Question: what I need
- - -
php code
'''
public function flushAction() {
$service = $this->get('acme.twig.acme_extension');
$detect=$service->DomainDetect();
if ($this->get('session')->get('user'))
{
$session = $this->get('session');
$ses_vars = $session->all();
foreach ($ses_vars as $key => $value) {
$session->remove($key);
}
}
if(isset($_COOKIE['user']))
{
echo $_COOKIE['user'];
echo "<pre>..........";
unset($_COOKIE['user']);
setcookie("user","",time() - 3000,"/",".10times.com");
}
if(isset($_COOKIE['user_flag']))
{
echo $_COOKIE['user_flag'];
echo "<pre>..........";
unset($_COOKIE['user_flag']);
setcookie("user_flag",'',time() - 3000,"/",".10times.com");
}
if(isset($_COOKIE['email']))
{
echo $_COOKIE['email'];
echo "<pre>....";
unset($_COOKIE['email']);
setcookie("email",'',time() - 3000,"/",".10times.com");
}
if(isset($_COOKIE['name']))
{
echo $_COOKIE['name'];
echo "<pre>.........";
unset($_COOKIE['name']);
setcookie("name",'',time() - 3000,"/",".10times.com");
}
if(isset($_COOKIE['id']))
{
echo $_COOKIE['id'];
echo "<pre>.........";
unset($_COOKIE['id']);
setcookie("id",'',time() - 3000,"/",".10times.com");
}
exit;
//var_dump($_SERVER['HTTP_REFERER']);
if(strstr($_SERVER['HTTP_REFERER'],$detect))
{
header("Location:".$_SERVER["HTTP_REFERER"],TRUE,301);
exit;
}
else
{
header("Location:".$detect,TRUE,301);
exit;
}
exit;
}
'''
Snapshot of Resource
- Debug- i want to delete cookie and session .- -
solution i have tried
'''
$name = $this->getUser()->getAttribute('user', 'default_value');
$this->getUser()->setAttribute('user', $value);
$name->getAttributeHolder()->remove('user','','user_flag');
'''
- anthor solution '''
if ($this->get('session')->get('user'))
{
$this->get('session')->remove('user');
}
'''
- where i want to delete session of user and user_flag variables.
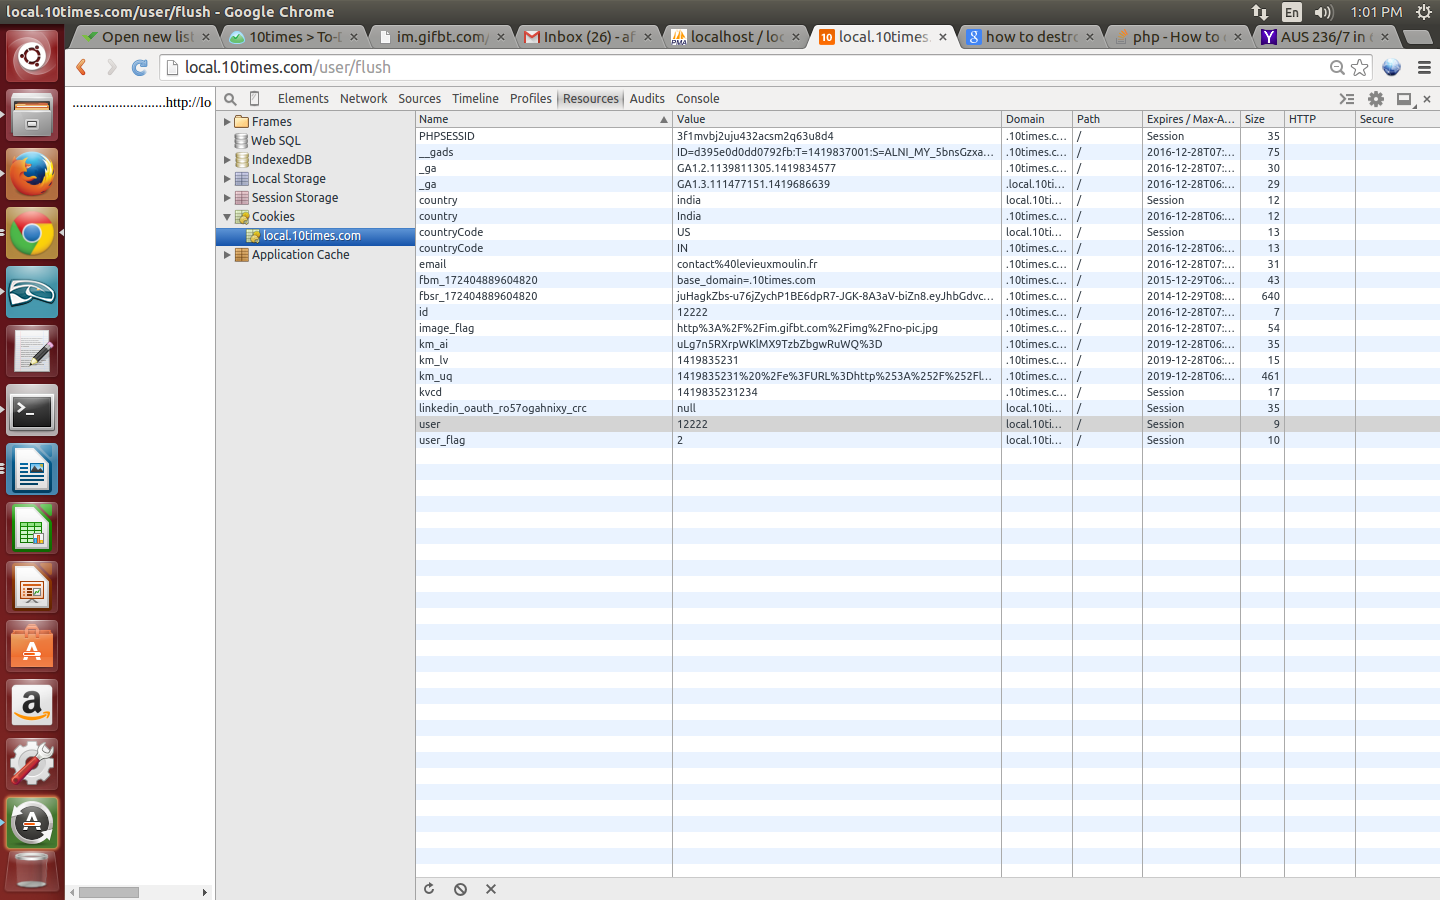
Answer: '''
//clear Session
$session->remove('user_id');
$session->clear();
//clear Cookie
public Boolean invalidate(integer $lifetime = null)
public Boolean migrate(Boolean $destroy = false, integer $lifetime = null)
'''
<URL>
<URL>